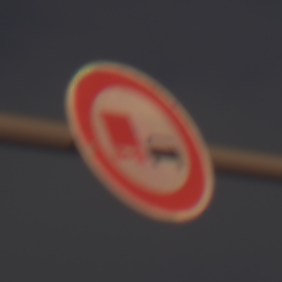
Verkehrszeichen: UeberholverbotKraftfahrzeuge
Umgebung: Outdoor, Nature
Tageszeit: SunriseSunset
Wetter: PartlyCloudy
Licht: Natural
Jahreszeit: NotSpecified
Kontrast: HighContrast